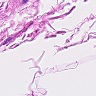
Metastatic tissue present: no